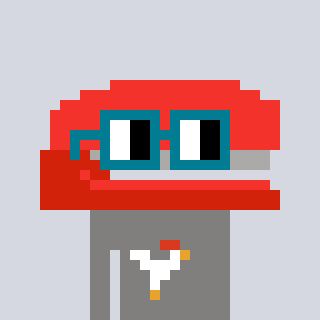
a pixel art character with square dark green glasses, a stapler-shaped head and a bluegrey-colored body on a cool background